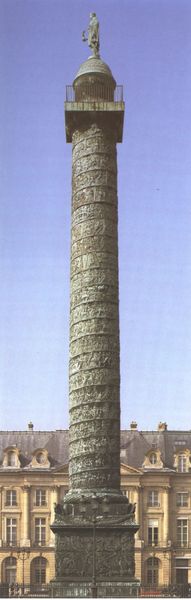
Titel: Vendomesäule
Standort: Paris, Place Vendôme (EU - F - Ile-de-France)
Schlagwörter: blau, himmel, fenster, grau, paris, säule, dach, haus, haube, geschichte, lang, sockel, stein, häuser, figur, skulptur, statue, balkon, relief, bilder, fassade, platz, kuppel, geländer, podest, hoch, foto, fotografie, ringe, denkmal, sieg, fries, spirale, monument, siegessäule, städtebau, plattform, vertikal, erzählung, trajanssäule, place vendome, vendome, place, triumphsäule, nelson, foot, triumpgsäule, place de vosges, gschichtsfries